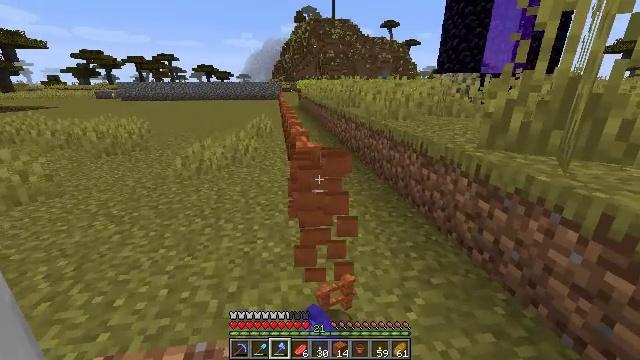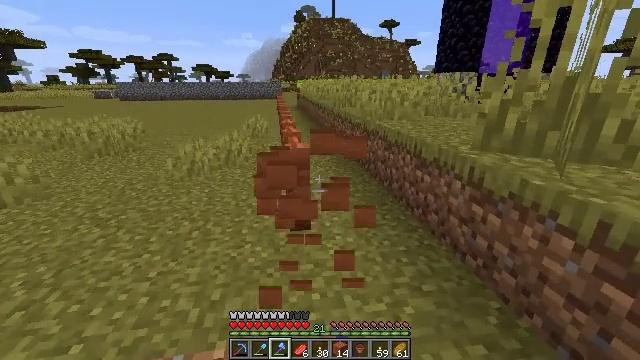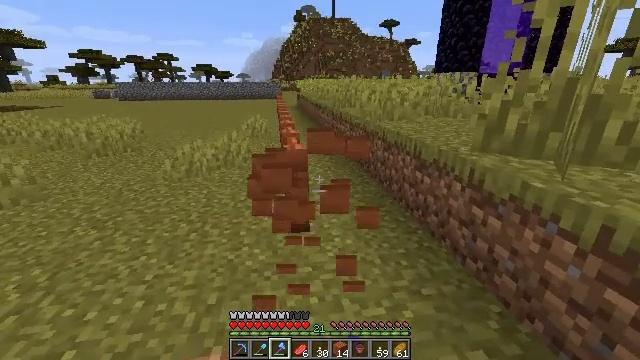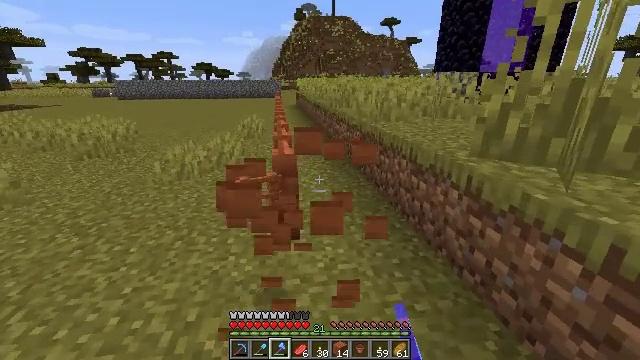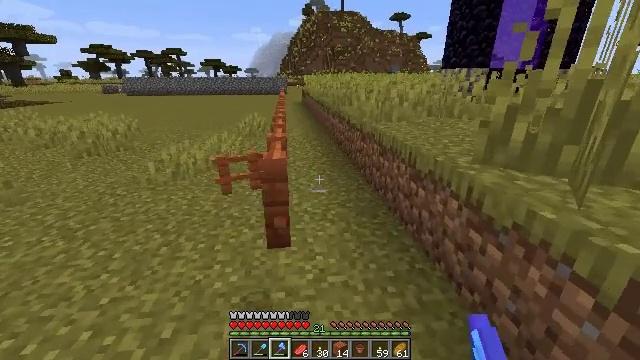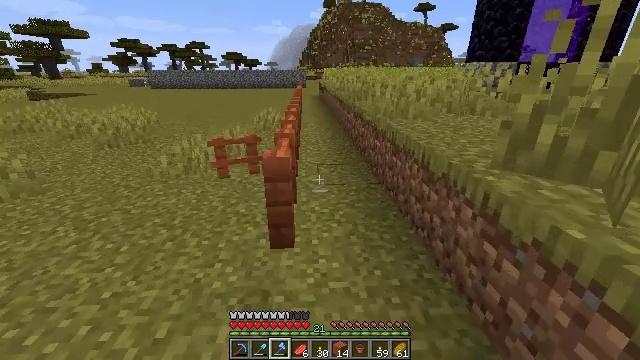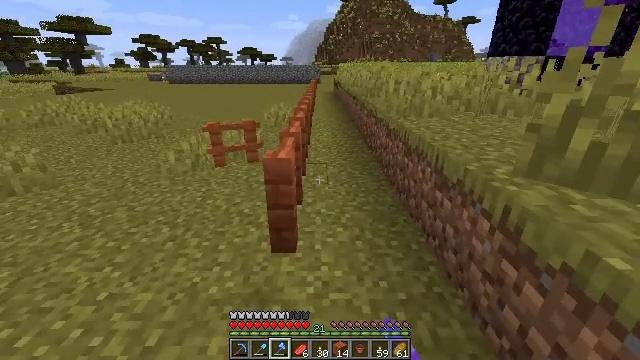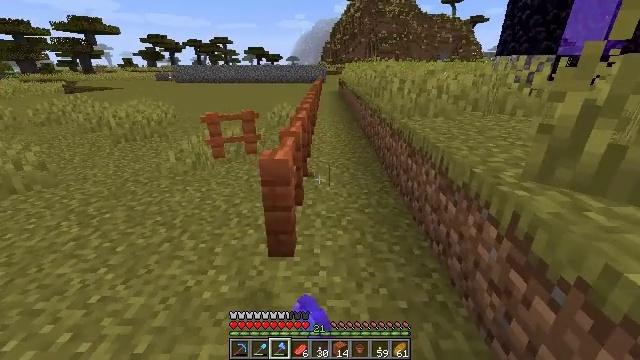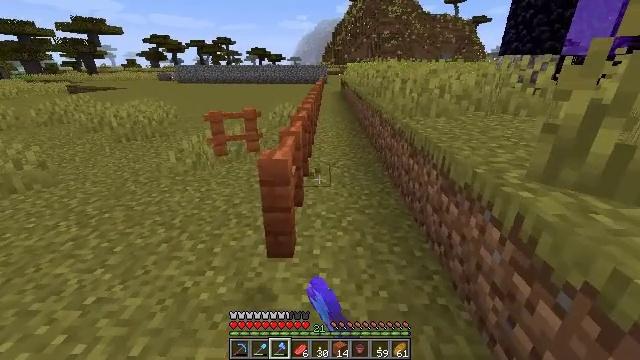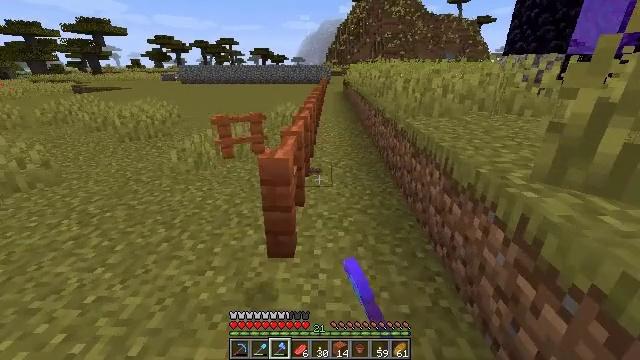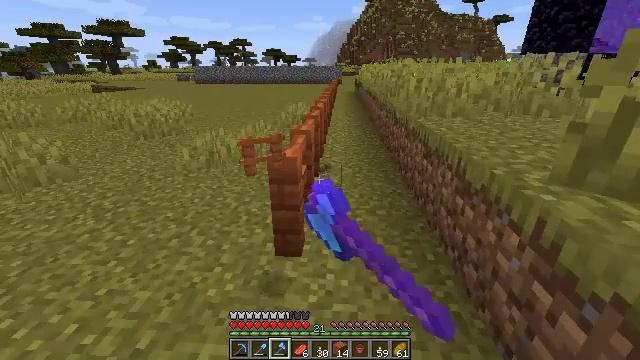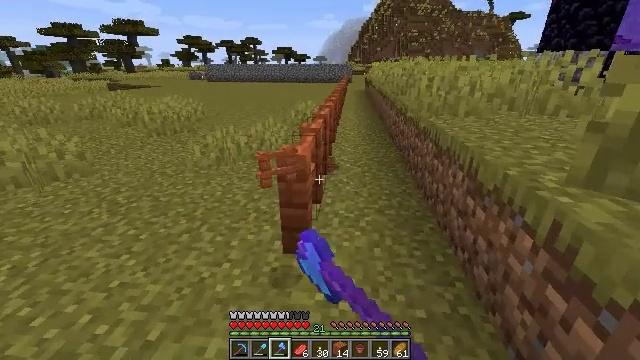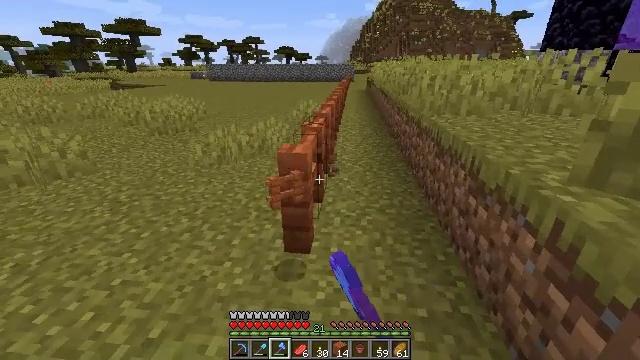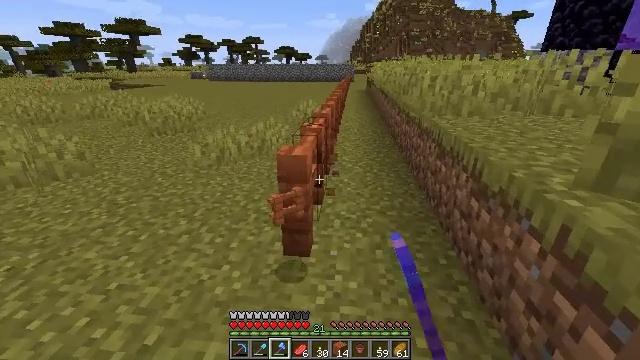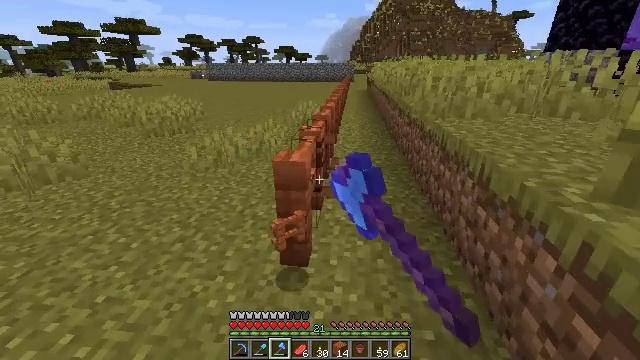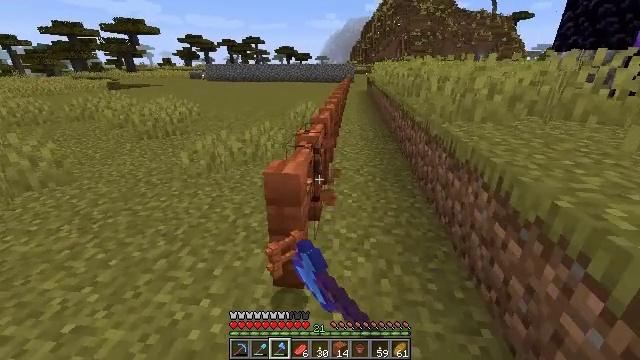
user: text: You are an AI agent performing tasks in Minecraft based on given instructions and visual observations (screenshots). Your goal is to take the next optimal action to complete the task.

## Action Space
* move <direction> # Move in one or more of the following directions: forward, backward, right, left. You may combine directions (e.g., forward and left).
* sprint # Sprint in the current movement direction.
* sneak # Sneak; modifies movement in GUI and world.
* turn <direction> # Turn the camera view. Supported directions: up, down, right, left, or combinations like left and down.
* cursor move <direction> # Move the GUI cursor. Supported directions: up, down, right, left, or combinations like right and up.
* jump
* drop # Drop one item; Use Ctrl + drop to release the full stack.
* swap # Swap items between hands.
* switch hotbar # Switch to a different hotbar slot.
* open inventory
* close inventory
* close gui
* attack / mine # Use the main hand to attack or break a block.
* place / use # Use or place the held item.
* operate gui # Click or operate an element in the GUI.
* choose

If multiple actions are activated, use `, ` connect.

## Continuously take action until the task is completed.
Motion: motion action
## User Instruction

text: Mine the acacia fence.
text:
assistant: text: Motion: move forward, attack / mine
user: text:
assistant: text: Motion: move forward and move right, attack / mine
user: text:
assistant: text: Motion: move forward and move right, attack / mine
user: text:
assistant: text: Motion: move forward and move right, turn left, attack / mine
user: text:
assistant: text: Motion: move forward, turn left and down, attack / mine
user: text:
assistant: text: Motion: turn left, attack / mine
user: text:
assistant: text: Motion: turn left, attack / mine
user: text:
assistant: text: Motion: attack / mine
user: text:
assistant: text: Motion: attack / mine
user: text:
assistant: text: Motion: turn left, attack / mine
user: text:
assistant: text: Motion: turn left, attack / mine
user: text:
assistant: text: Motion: attack / mine
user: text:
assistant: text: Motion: move forward, attack / mine
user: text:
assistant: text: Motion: move forward, attack / mine
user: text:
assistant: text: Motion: move forward, attack / mine
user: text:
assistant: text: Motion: move forward, attack / mine
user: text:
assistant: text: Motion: move forward, attack / mine
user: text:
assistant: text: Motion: attack / mine
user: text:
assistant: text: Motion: attack / mine
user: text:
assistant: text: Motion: attack / mine
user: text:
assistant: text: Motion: turn left and down, attack / mine
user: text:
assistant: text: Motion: turn left and down, attack / mine
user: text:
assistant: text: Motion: attack / mine
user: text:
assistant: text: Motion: attack / mine
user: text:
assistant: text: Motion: turn down, attack / mine
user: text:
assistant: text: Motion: turn left and down, attack / mine
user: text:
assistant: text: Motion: turn left and down, attack / mine
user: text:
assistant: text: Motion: attack / mine
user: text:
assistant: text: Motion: attack / mine
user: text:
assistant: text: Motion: attack / mine